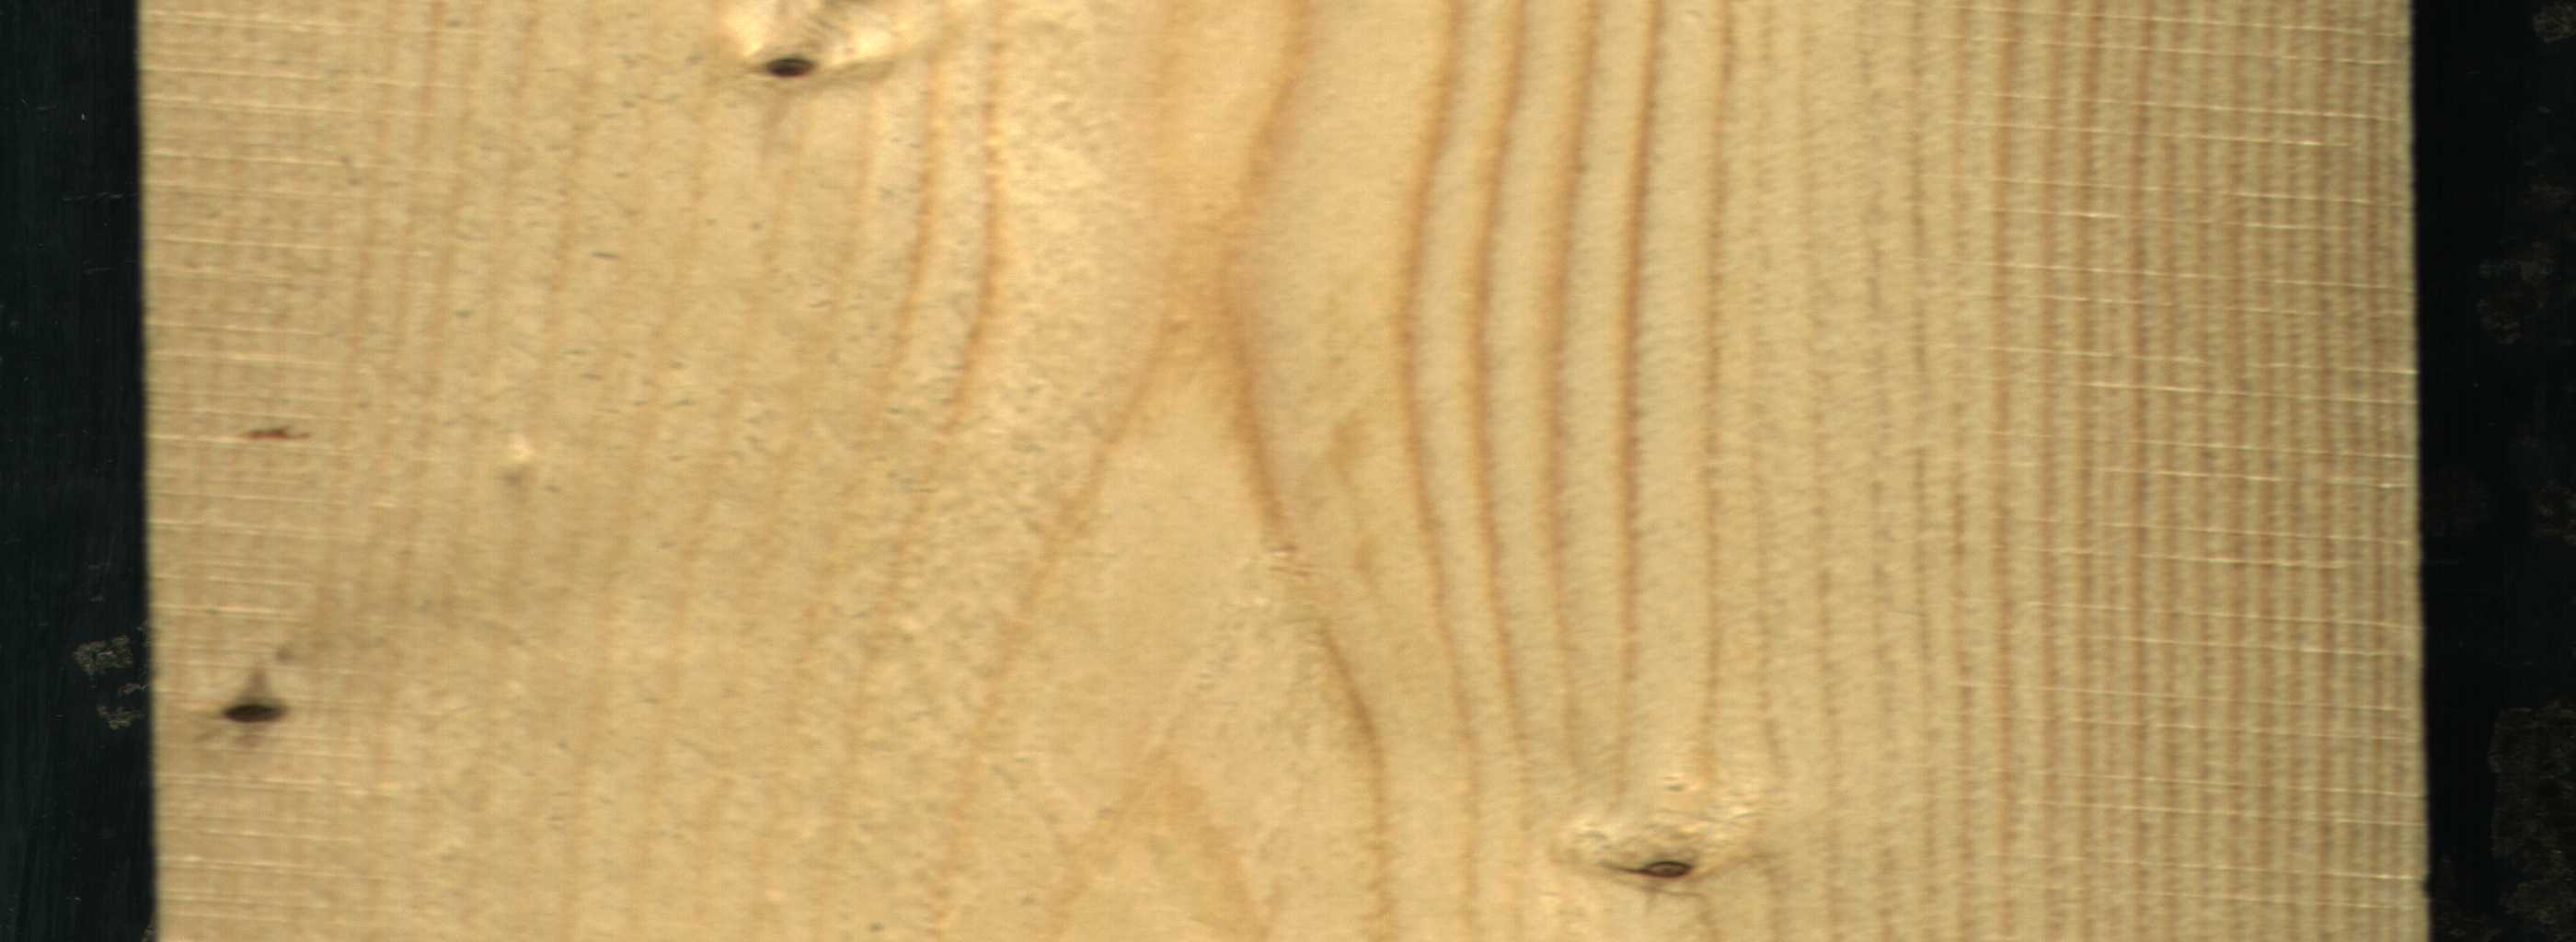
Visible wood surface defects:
Dead_Knot
Dead_Knot
Live_Knot